Interaction volume radius: 5 \u00c5
Interaction volume height: 10 \u00c5
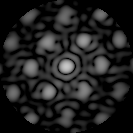
Disorder parameter: 0.3414